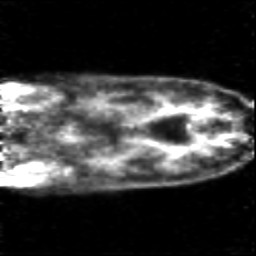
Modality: PET
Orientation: coronal
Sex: female
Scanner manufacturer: siemens